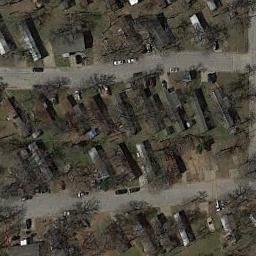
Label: mobile_home_park